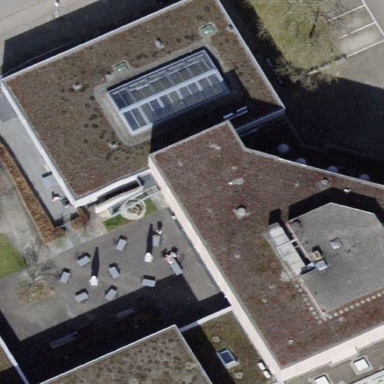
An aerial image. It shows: Building.